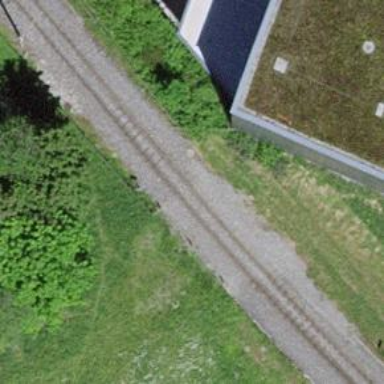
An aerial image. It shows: Narrow gauge railway with electrified contact lines.